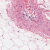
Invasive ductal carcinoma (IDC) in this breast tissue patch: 0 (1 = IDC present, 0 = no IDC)